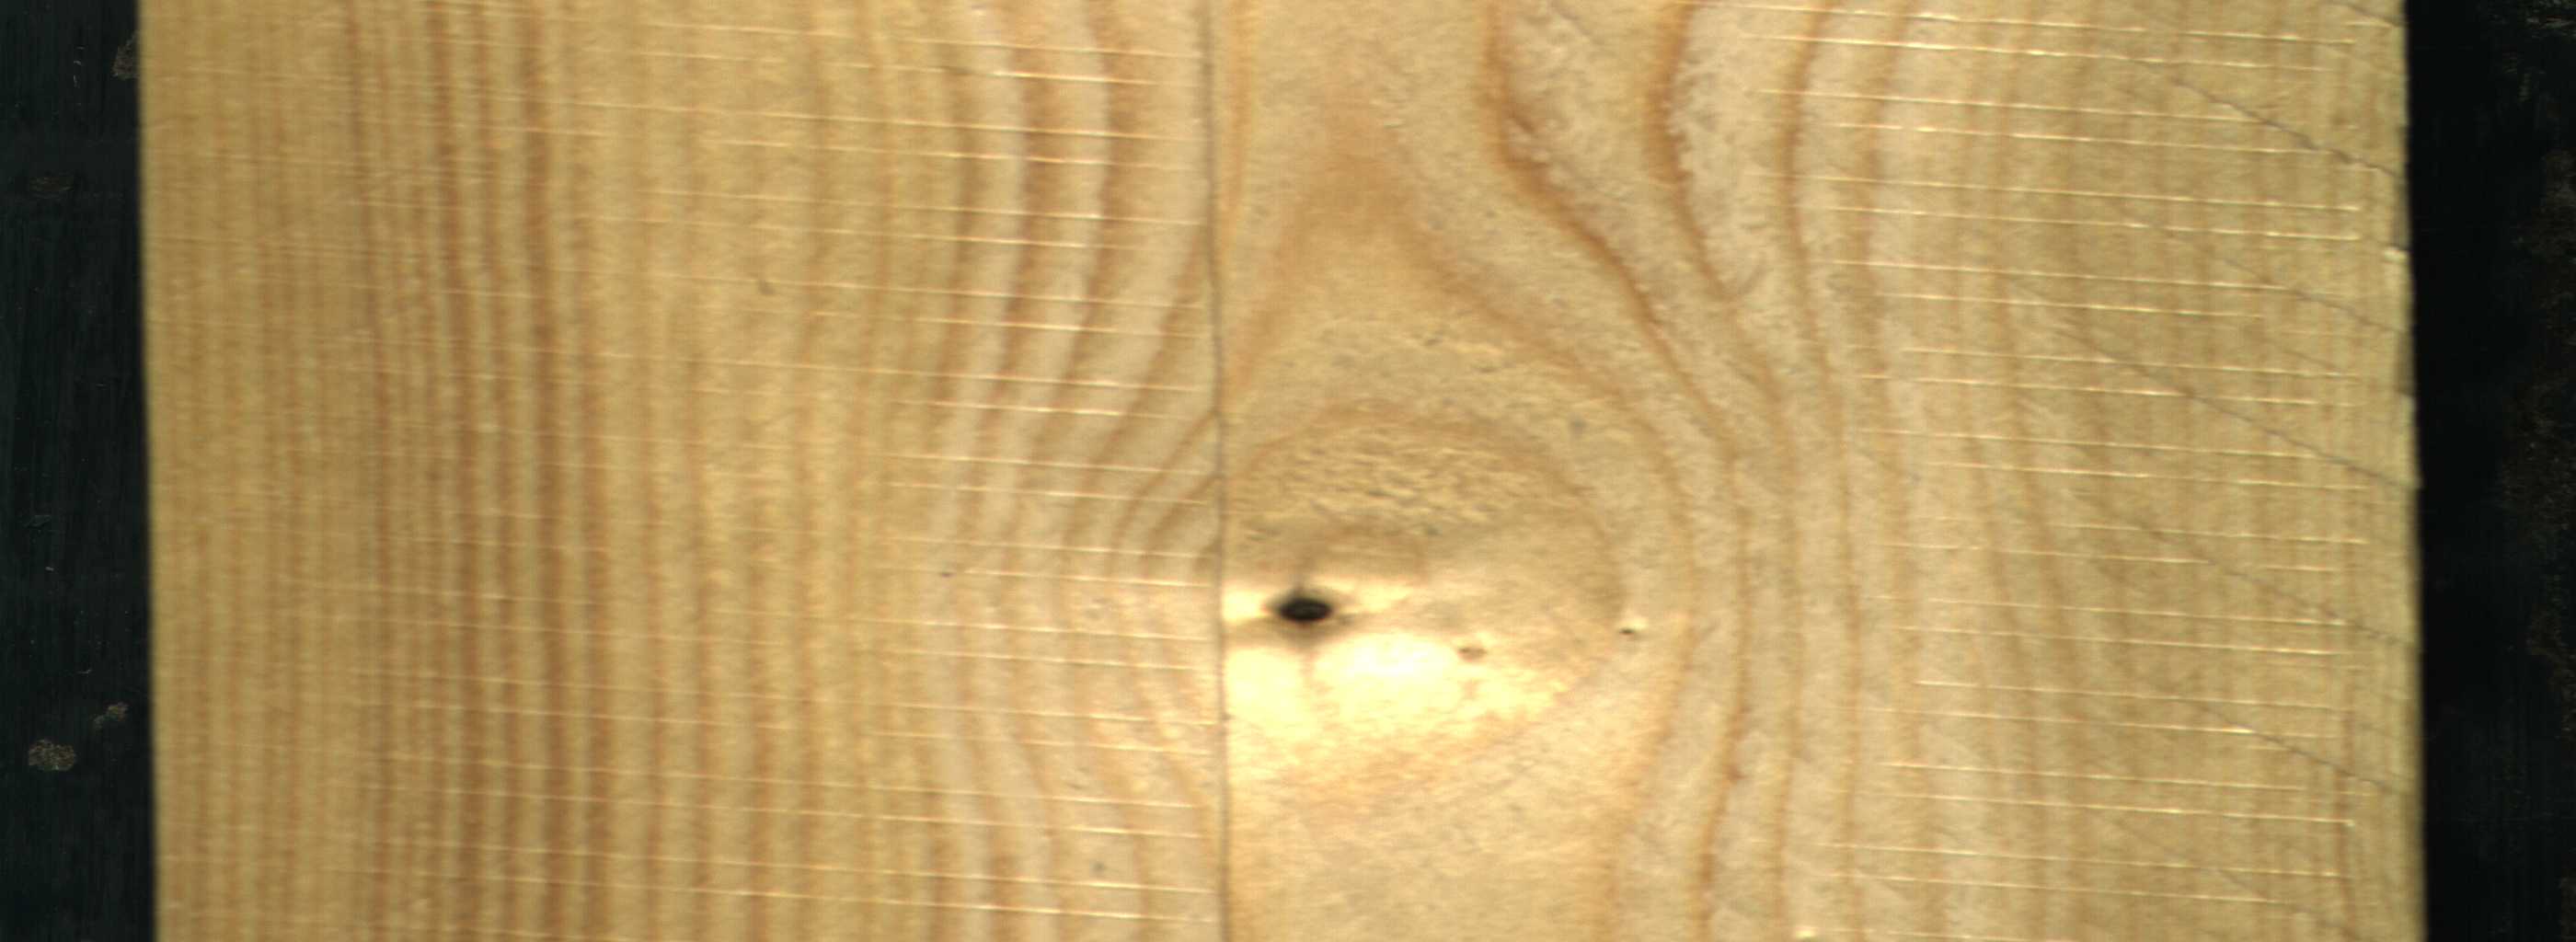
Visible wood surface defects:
Dead_Knot